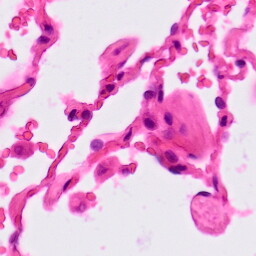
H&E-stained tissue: Lung